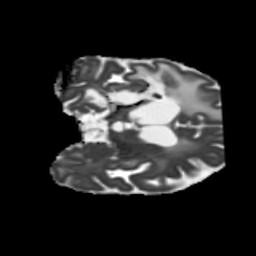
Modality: MD
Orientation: coronal
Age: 58
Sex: male
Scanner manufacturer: siemens
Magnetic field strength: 3 T
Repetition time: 5.25 s
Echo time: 0.08 s